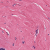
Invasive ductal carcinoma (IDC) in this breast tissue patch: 0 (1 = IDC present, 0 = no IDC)